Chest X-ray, AP view. Patient: 35 years old, sex F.
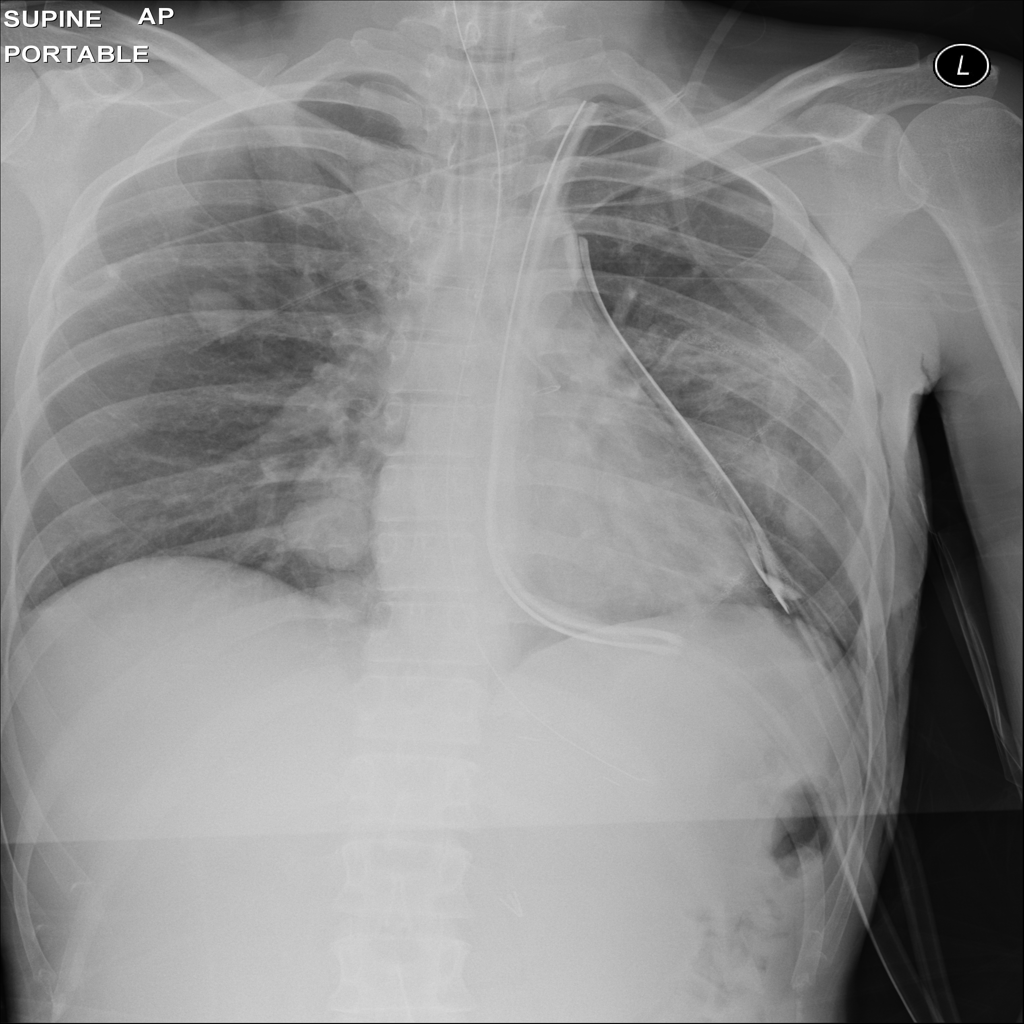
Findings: Emphysema, Mass